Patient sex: M
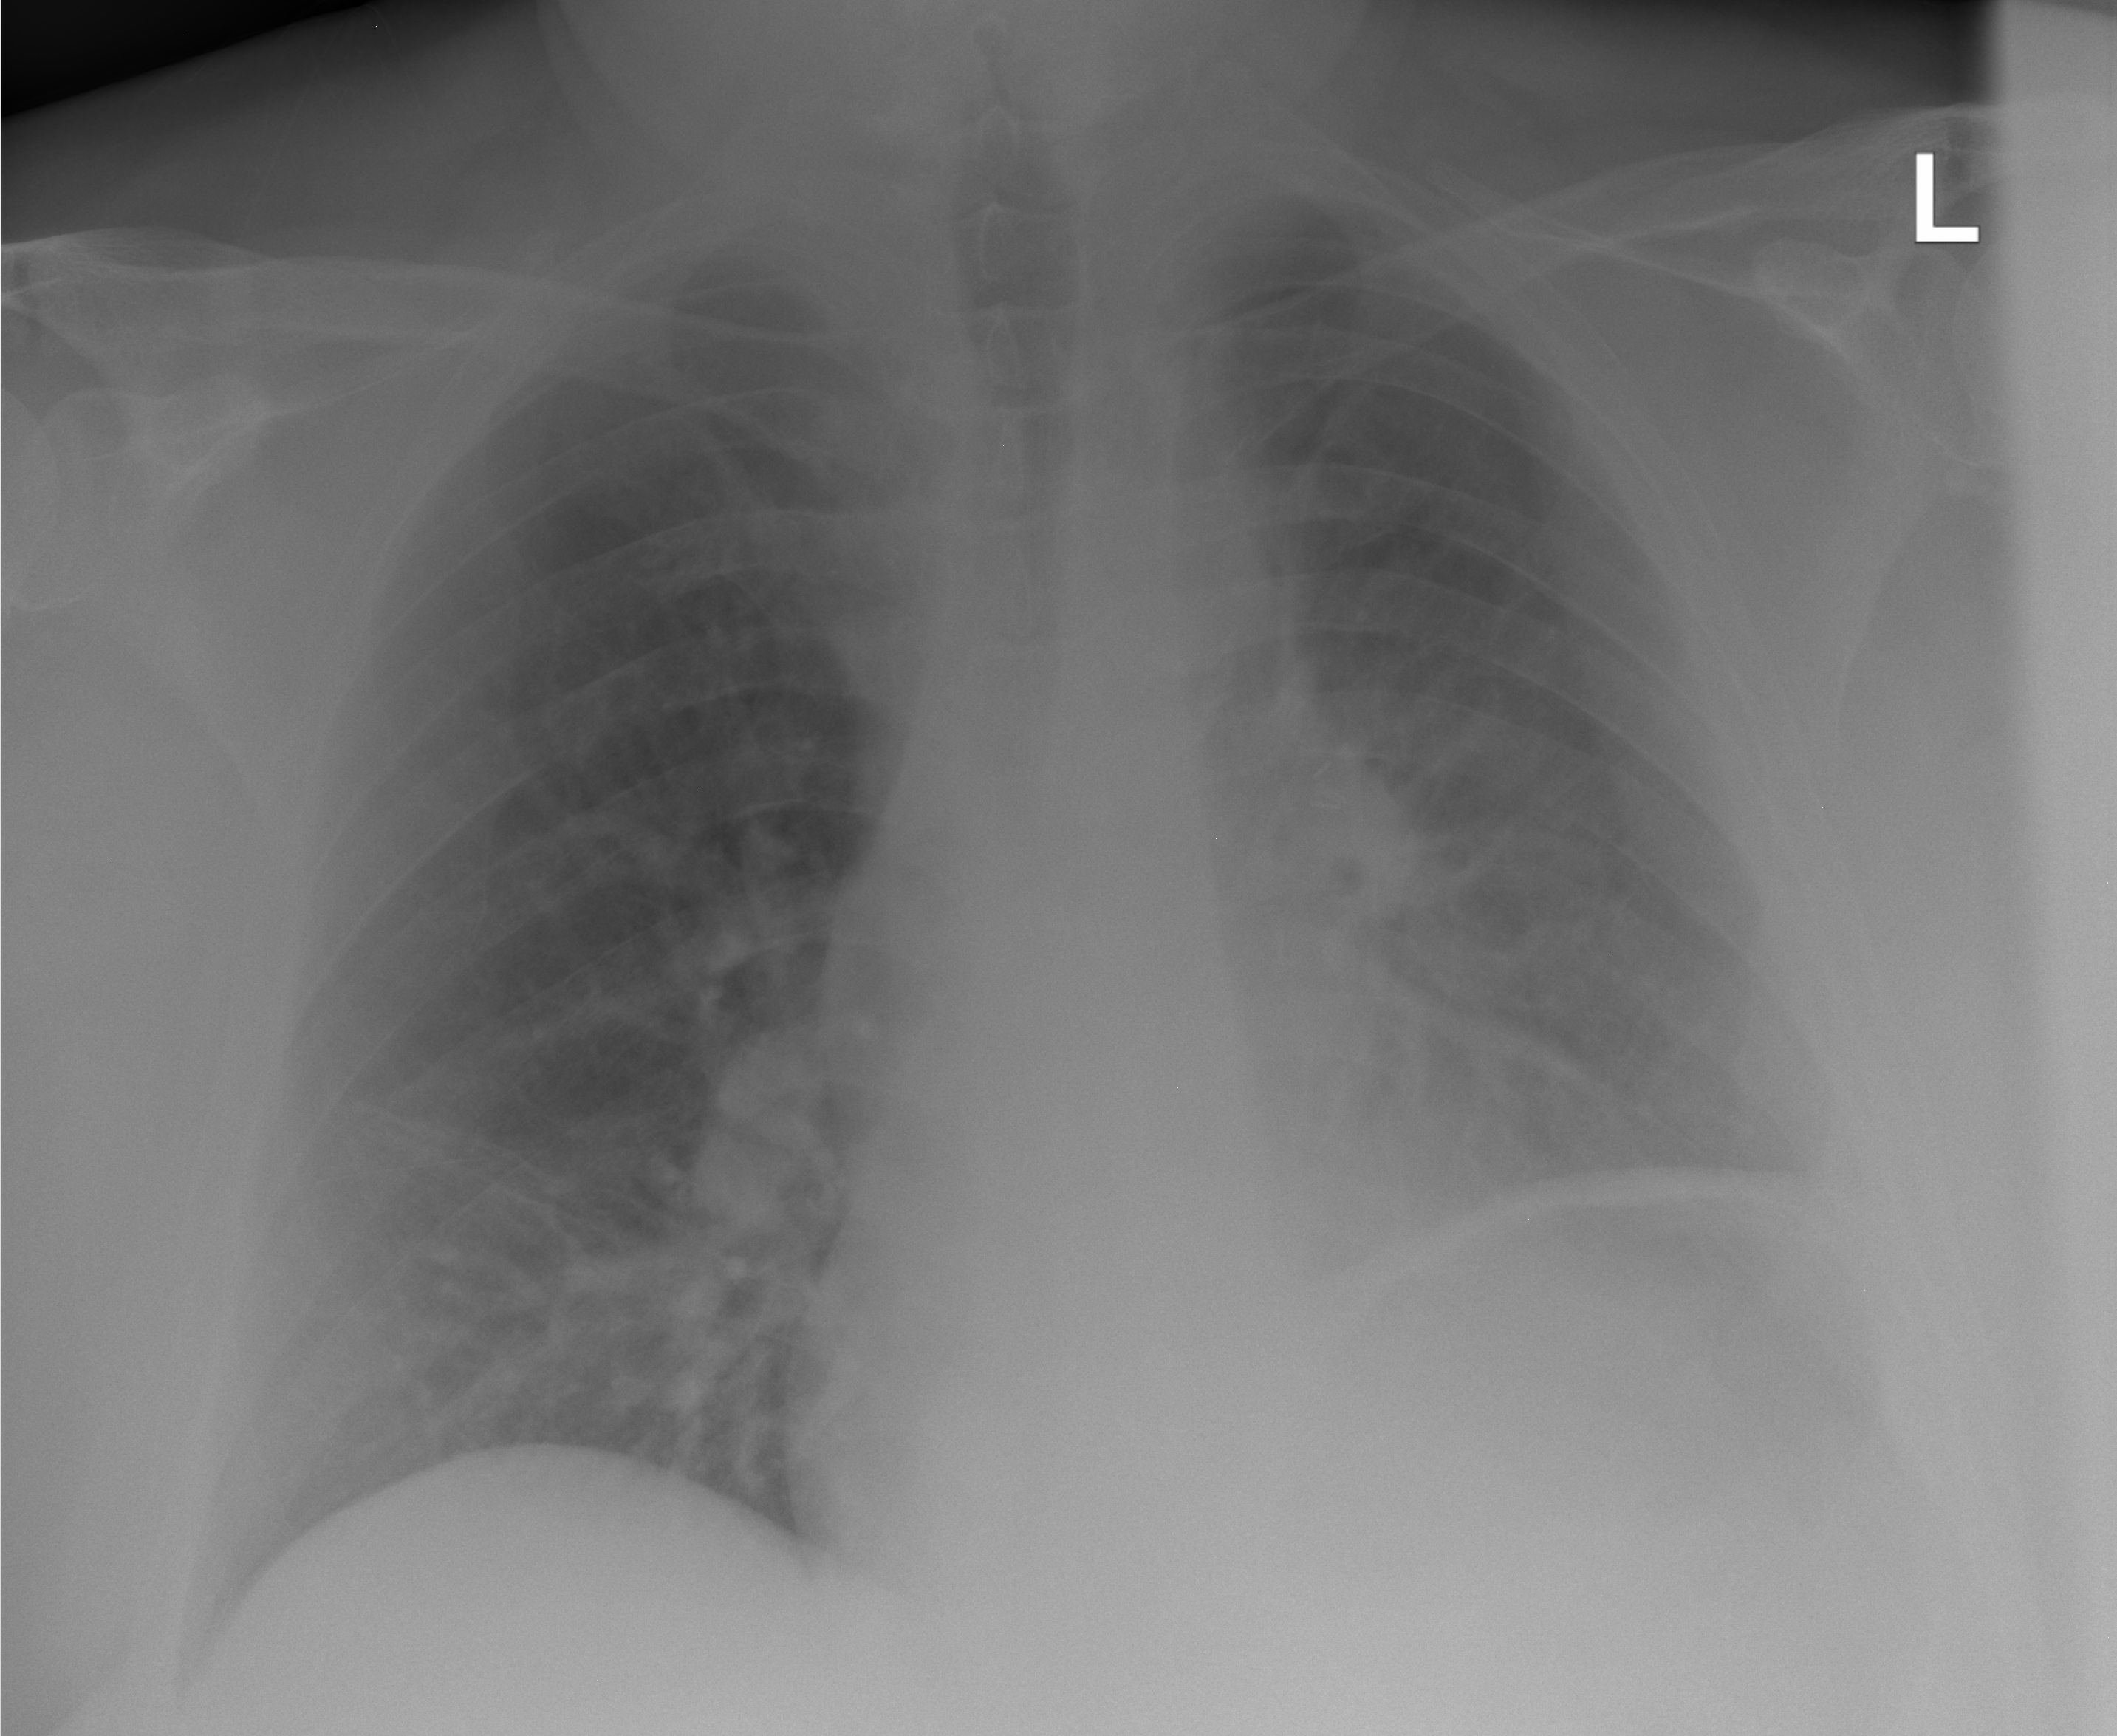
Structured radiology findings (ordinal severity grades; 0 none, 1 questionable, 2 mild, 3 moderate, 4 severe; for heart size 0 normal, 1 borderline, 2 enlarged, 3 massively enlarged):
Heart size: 2
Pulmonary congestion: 2
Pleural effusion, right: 0
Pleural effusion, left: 0
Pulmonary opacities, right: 0
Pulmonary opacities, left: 0
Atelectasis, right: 0
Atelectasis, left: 0